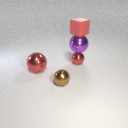
large purple metal sphere above small red metal sphere